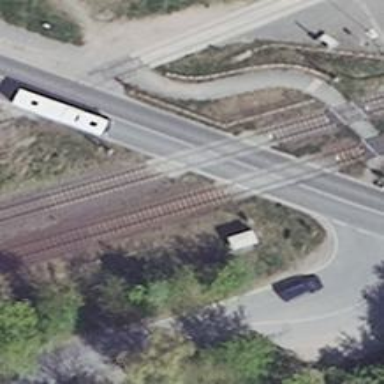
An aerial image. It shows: Railway siding for service.